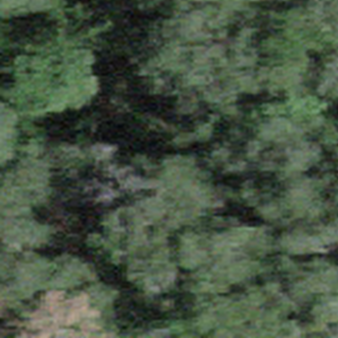
Label: other